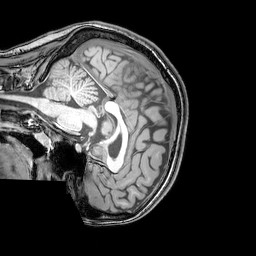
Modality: T1w
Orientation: sagittal
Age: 20
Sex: female
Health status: healthy
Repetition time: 0.081 s
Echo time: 0.037 s